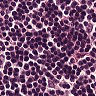
Metastatic tissue present: no